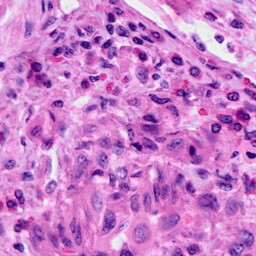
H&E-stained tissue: Cervix